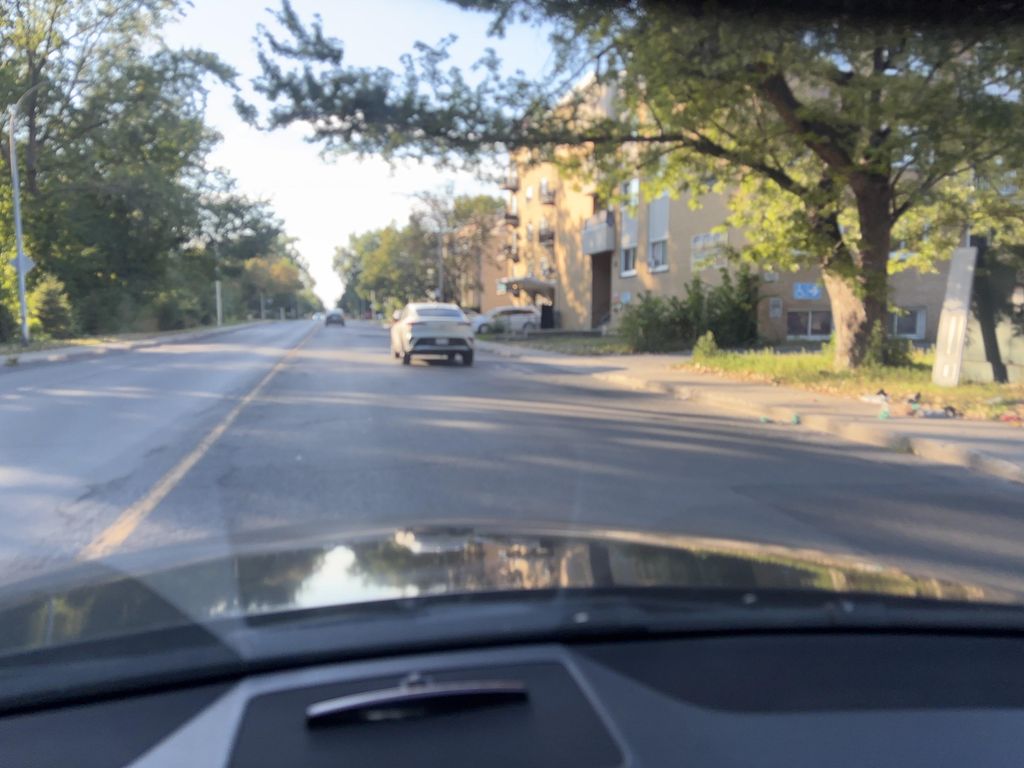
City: montreal